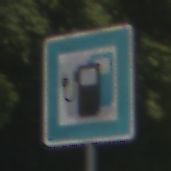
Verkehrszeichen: LadestationFuerElektrofahrzeuge
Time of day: Midday
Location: Outdoor (RoadRail)
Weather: Clear
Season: NotSpecified
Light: Natural